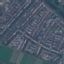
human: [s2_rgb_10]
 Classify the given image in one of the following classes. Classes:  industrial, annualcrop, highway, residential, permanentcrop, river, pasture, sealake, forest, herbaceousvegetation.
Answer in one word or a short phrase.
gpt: Residential